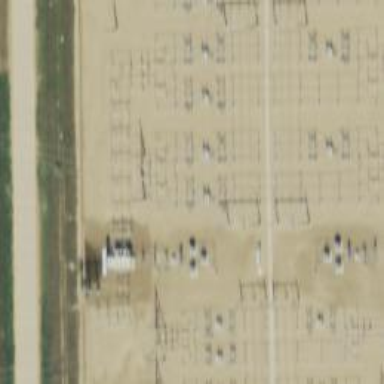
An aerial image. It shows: Switch for power supply.